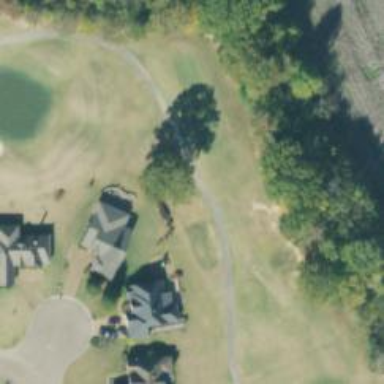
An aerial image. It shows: Golf hole.